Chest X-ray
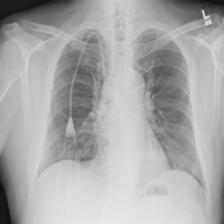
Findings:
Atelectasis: positive
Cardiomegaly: negative
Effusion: negative
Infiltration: negative
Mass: negative
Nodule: negative
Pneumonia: positive
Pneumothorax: negative
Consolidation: negative
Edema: negative
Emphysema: negative
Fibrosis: negative
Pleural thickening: negative
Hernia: negative